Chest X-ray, PA view. Patient: 29 years old, sex M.
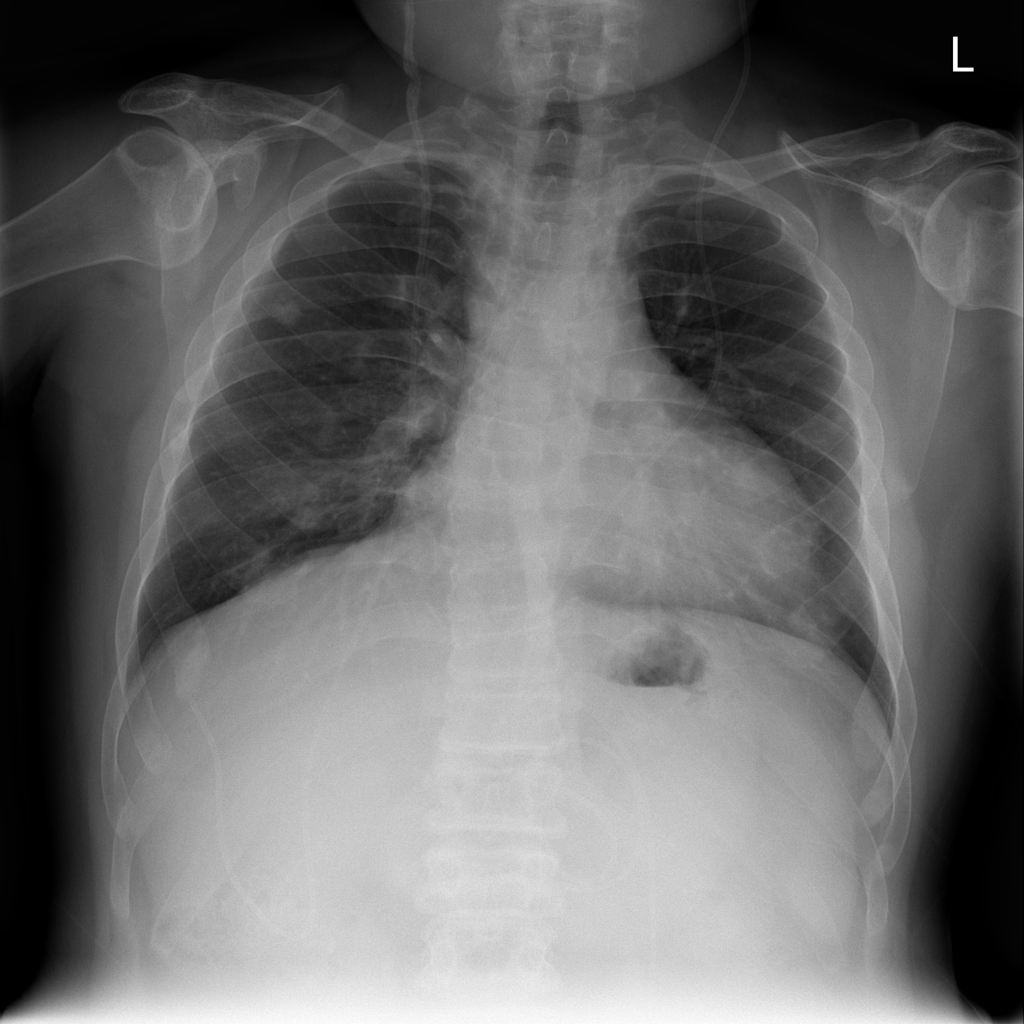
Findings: No Finding